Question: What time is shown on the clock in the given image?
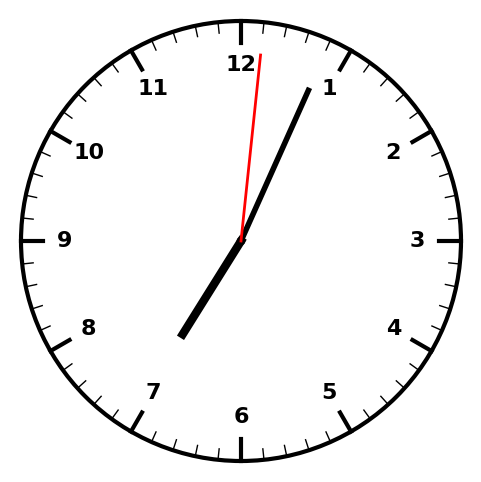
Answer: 07:04:01